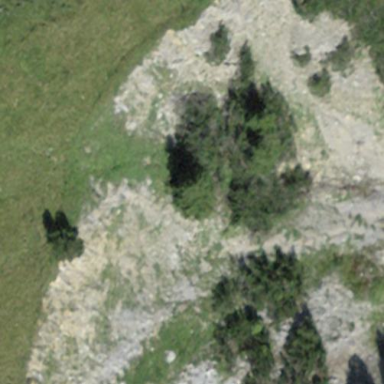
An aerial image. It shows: Landscape dominated by bare rock.